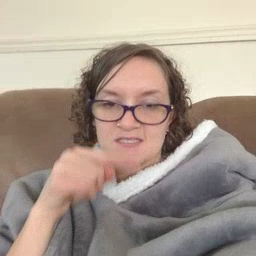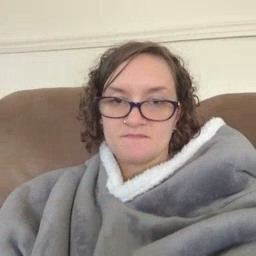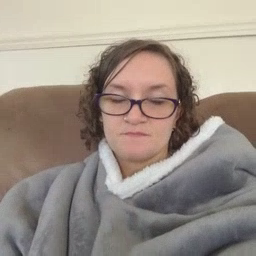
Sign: toothbrush